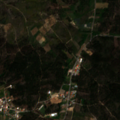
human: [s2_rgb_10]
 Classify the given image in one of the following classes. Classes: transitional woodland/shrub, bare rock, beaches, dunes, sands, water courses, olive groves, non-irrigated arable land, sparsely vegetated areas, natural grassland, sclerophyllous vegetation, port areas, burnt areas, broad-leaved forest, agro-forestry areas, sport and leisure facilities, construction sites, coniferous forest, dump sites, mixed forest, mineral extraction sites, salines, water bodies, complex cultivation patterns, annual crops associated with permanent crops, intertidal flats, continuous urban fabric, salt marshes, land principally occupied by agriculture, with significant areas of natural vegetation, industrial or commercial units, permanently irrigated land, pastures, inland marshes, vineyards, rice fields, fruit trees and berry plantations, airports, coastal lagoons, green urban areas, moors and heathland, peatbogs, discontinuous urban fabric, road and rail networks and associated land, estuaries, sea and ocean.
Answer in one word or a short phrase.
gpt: vineyards, land principally occupied by agriculture, with significant areas of natural vegetation, coniferous forest, transitional woodland/shrub